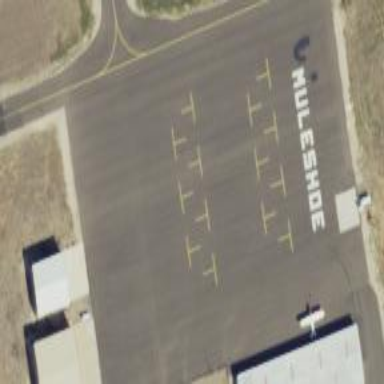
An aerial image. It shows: Apron at the airport.